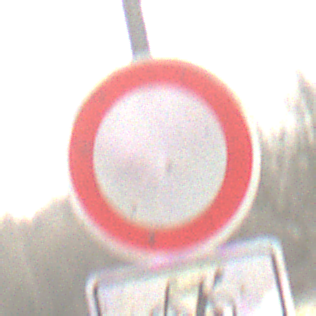
Verkehrszeichen: VerbotFahrzeugeAllerArt
Zusatzzeichen unten: EinspurigeFahrzeugeFrei6
Umgebung: Outdoor, Nature
Tageszeit: MorningAfternoon
Wetter: PartlyCloudy
Licht: Natural
Jahreszeit: Winter
Kontrast: MediumContrast